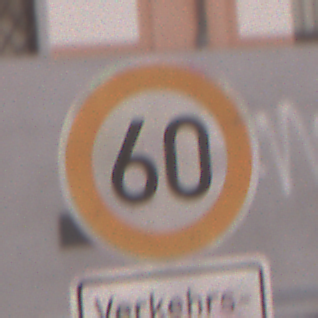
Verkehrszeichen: Geschwindigkeit60
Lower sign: HinweisGeaenderteVorfahrtVerkehrsfuehrungVerkehrsregelung2
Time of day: MorningAfternoon
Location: Outdoor (Urban)
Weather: PartlyCloudy
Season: NotSpecified
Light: Natural